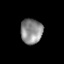
Tissue: prostate
Cell type: T cells
Senescence score: 0.3571
Nuclear area (px): 536
Mean DAPI intensity: 139.864